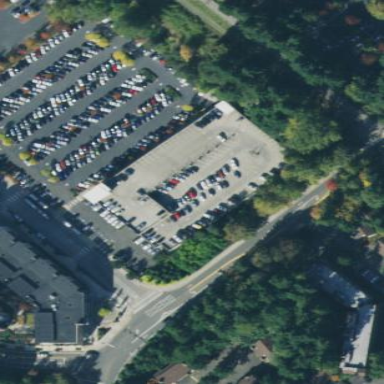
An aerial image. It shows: Parking area designed for buses with park and ride facility.